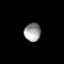
Tissue: prostate
Cell type: B cells
Senescence score: 0.6901
Nuclear area (px): 303
Mean DAPI intensity: 152.036